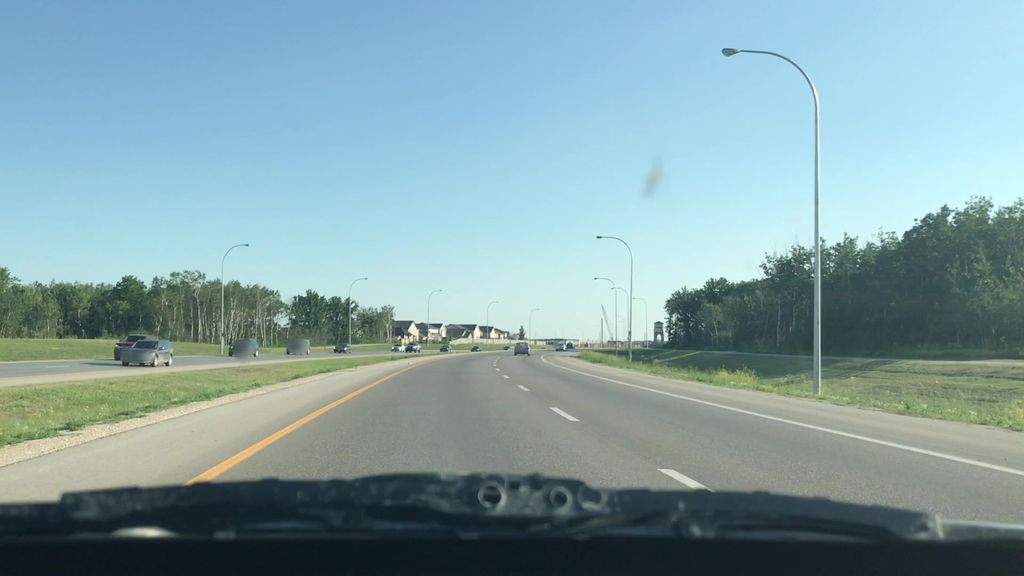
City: winnipeg